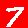
Digit: 7